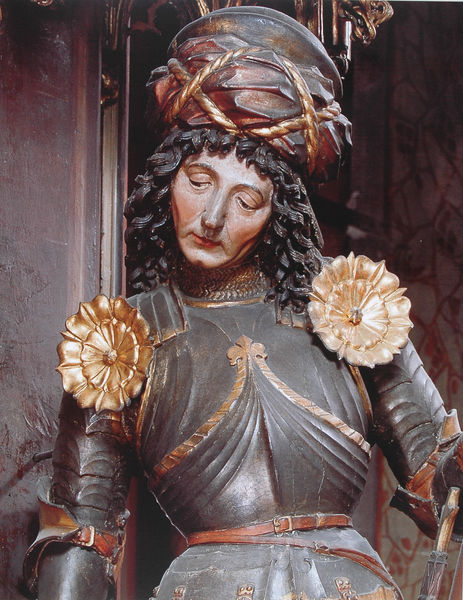
Titel: Hochaltar, Schreinwächter hl. Florian (Detail)
Künstler: Michael Pacher
Standort: St. Wolfgang (Salzkammergut)
Institution: Wallfahrts- und Pfarrkirche
Schlagwörter: blau, mann, schatten, umhang, ausschnitt, blume, blumen, braun, frau, frisur, grau, haar, holz, hut, licht, mund, nase, schmuck, schwarz, stirn, symbol, weiss, blick, blüte, blüten, gürtel, rose, rot, tuch, ornament, bart, mütze, augen, gesicht, inkarnat, lang, mensch, herr, portrait, porträt, kirche, figur, gold, haare, mantel, realismus, strick, innen, gotik, kinn, krone, lippen, locken, renaissance, rosa, rouge, schultern, skulptur, statue, kopfbedeckung, taille, farbig, wangen, violett, könig, detail, riemen, brauen, verzierung, kordel, plastik, ellenbogen, lider, bemalt, foto, fotografie, photographie, unten, schnalle, schild, panzer, kreuz, seil, rippen, schwert, waffen, soldat, waffe, helm, lilie, ritter, fürst, rüstung, altar, schnitzerei, photo, fragment, brustpanzer, harnisch, wangenknochen, farbfoto, gotisch, leder, mittelalter, heiliger, speer, gefasst, bänder, turban, aufnahme, geschnitzt, rosetten, schutz, georg, schnallen, holzskulptur, skultur, heiligenfigur, blimen, schnitzfigur, golt, gülter, holzschitzerei, niederblicken, holzplastik, skuptur, heilliger, +haar, rinnter